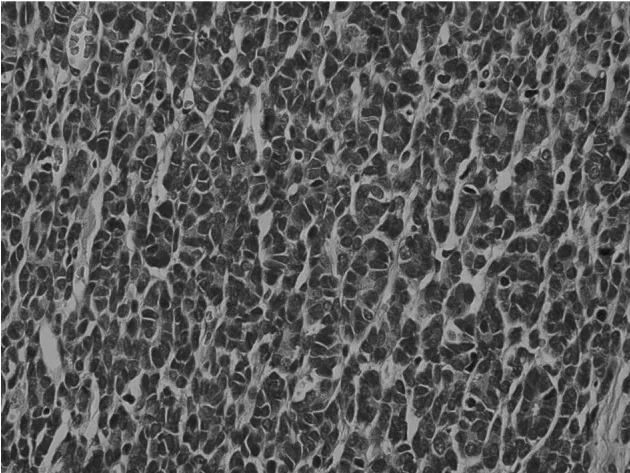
The metanephric adenoma (MA) area showed ordered array of small, tightly packed acini and tubules. Tumor cells are small and uniform with round to oval nuclei and scant cytoplasm (hematoxylin and eosin; magnification, x400).
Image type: pathology (h&e)